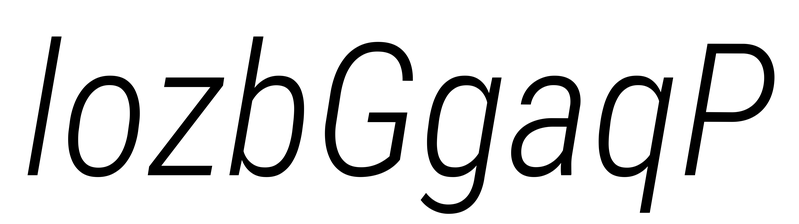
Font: Roboto-Italic_Condensed_Light_Italic